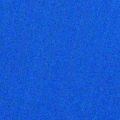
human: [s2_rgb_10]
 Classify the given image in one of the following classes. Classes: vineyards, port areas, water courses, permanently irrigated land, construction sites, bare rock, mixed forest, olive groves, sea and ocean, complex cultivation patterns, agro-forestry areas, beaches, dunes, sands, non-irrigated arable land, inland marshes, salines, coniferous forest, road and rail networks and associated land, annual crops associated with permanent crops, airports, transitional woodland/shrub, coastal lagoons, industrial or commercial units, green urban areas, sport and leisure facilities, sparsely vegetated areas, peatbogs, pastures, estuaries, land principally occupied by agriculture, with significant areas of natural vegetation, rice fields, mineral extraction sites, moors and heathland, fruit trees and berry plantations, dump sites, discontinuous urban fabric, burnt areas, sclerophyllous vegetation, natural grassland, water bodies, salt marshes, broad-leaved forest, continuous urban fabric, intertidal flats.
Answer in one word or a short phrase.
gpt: sea and ocean